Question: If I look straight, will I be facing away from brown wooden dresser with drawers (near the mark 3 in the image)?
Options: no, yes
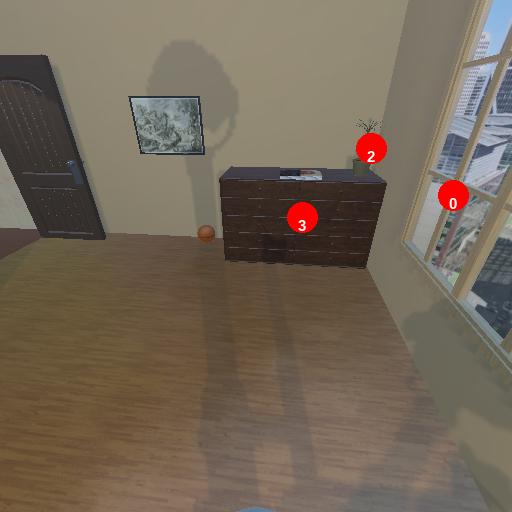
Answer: no